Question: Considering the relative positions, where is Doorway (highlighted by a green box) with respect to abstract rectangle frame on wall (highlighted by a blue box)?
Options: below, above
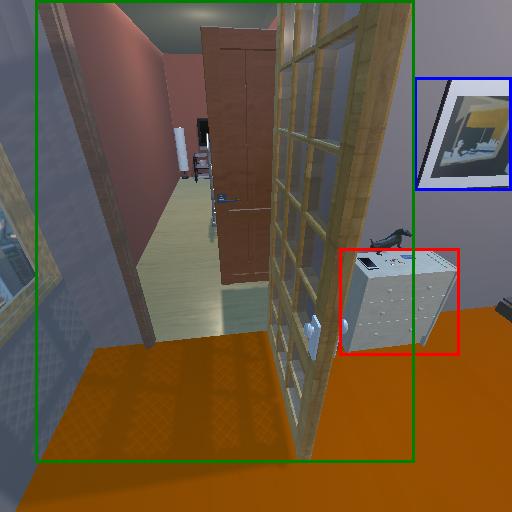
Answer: below